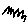
Label: zigzag